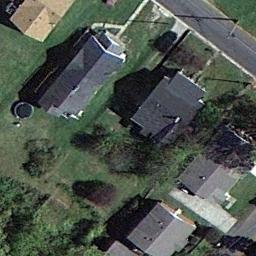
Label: medium_residential